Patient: sex F, age 33
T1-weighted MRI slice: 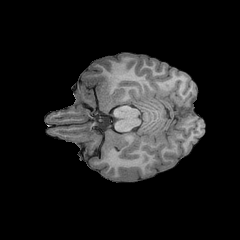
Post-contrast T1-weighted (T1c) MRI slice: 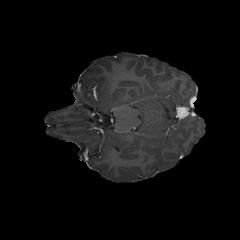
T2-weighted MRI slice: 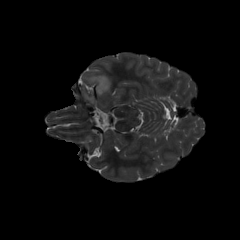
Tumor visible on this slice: yes
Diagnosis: Astrocytoma, IDH-mutant
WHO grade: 2